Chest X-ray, AP view. Patient: 37 years old, sex F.
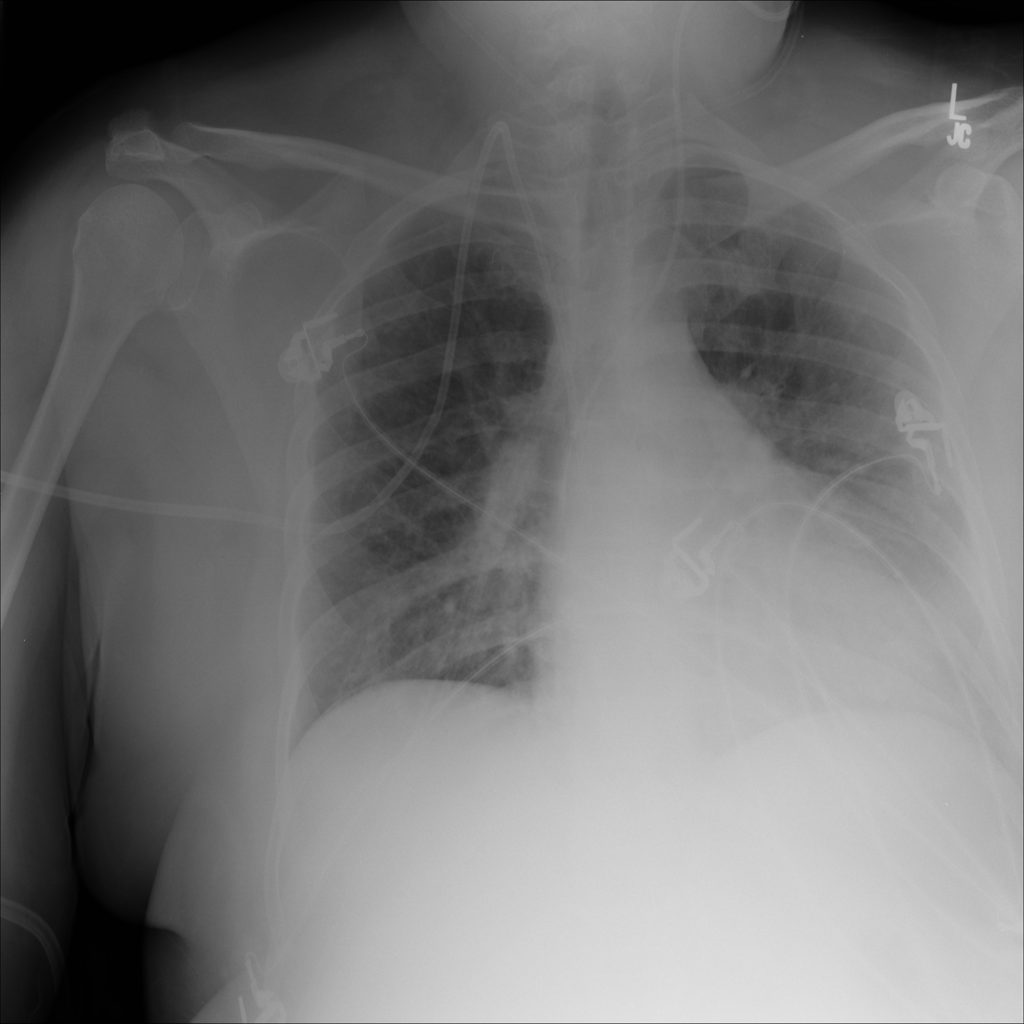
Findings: No Finding